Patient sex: F
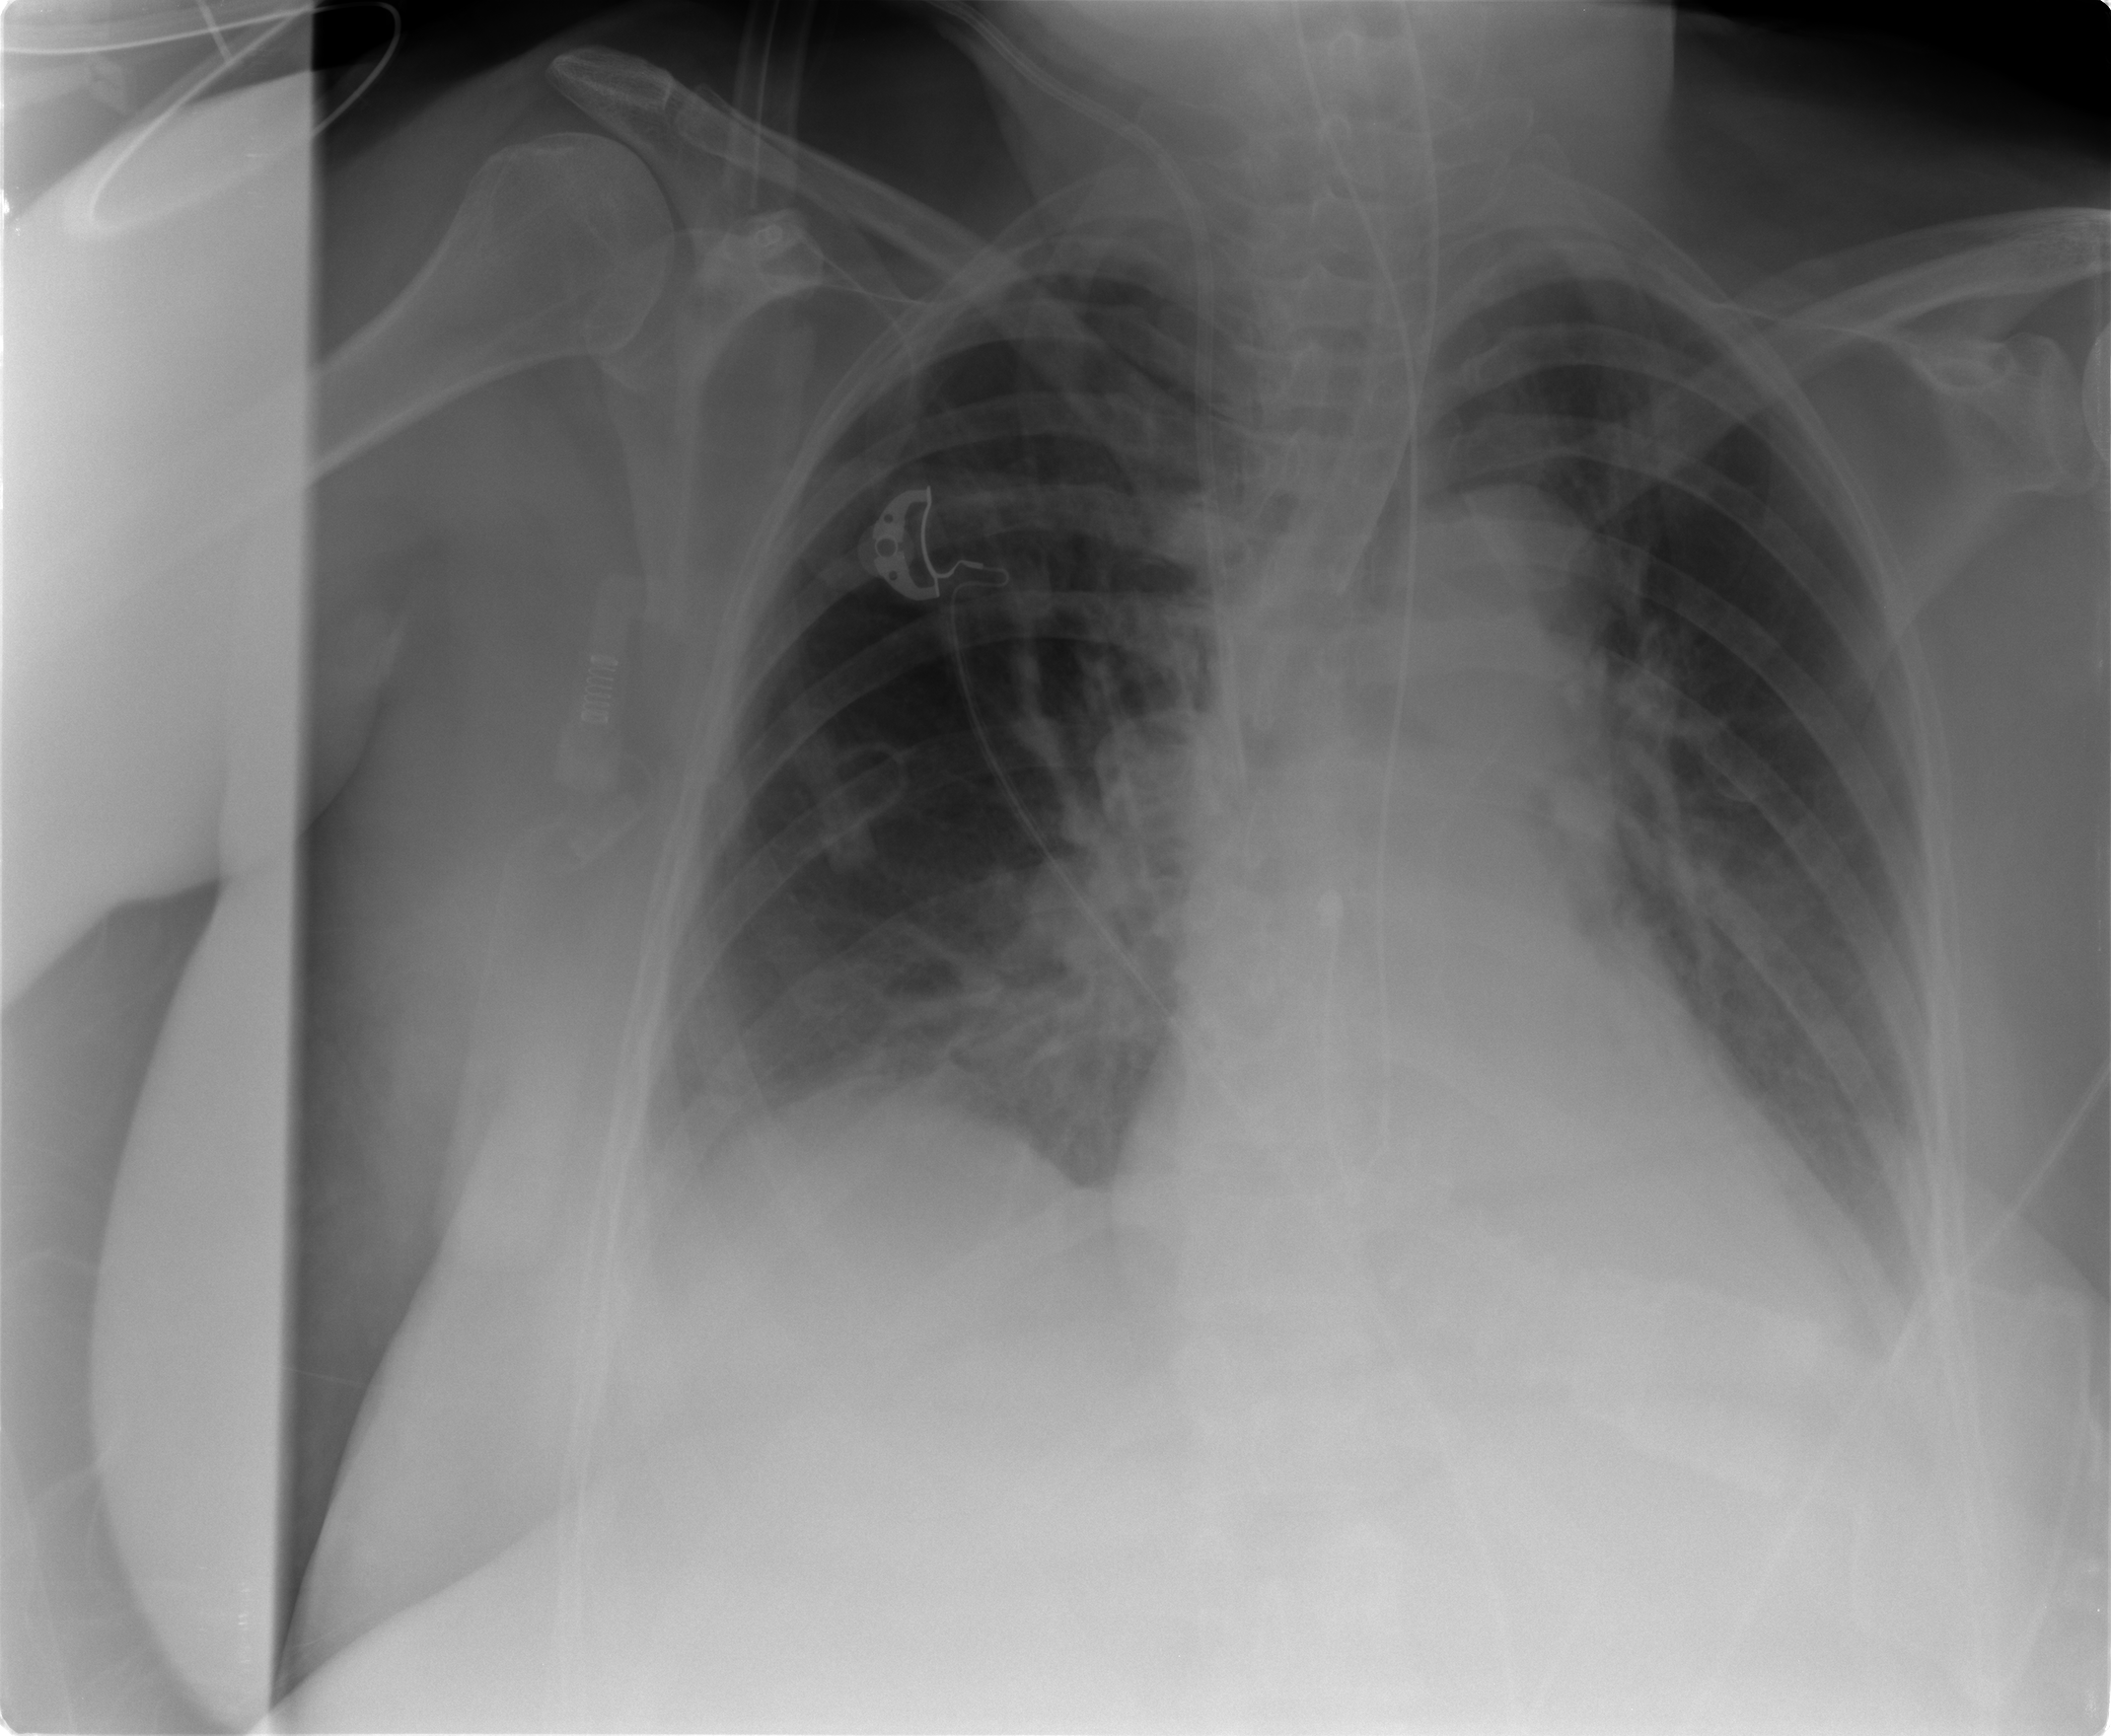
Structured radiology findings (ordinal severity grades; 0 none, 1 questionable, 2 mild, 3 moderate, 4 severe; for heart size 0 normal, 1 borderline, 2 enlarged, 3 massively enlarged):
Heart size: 1
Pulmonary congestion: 1
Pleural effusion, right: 1
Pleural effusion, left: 1
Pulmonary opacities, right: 1
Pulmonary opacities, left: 0
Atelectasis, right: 2
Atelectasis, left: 2